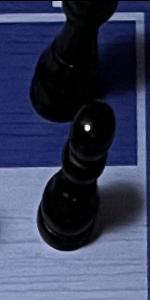
Label: Pawn_Black